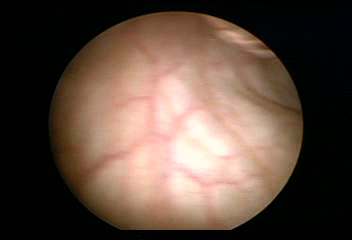
Modality: WLC
Class: Normal mucosa
Bladder cancer association: No